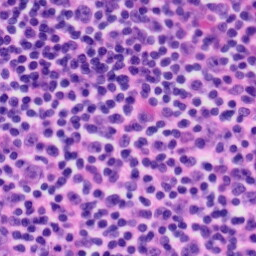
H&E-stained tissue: Tonsil